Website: apple
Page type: billing-address
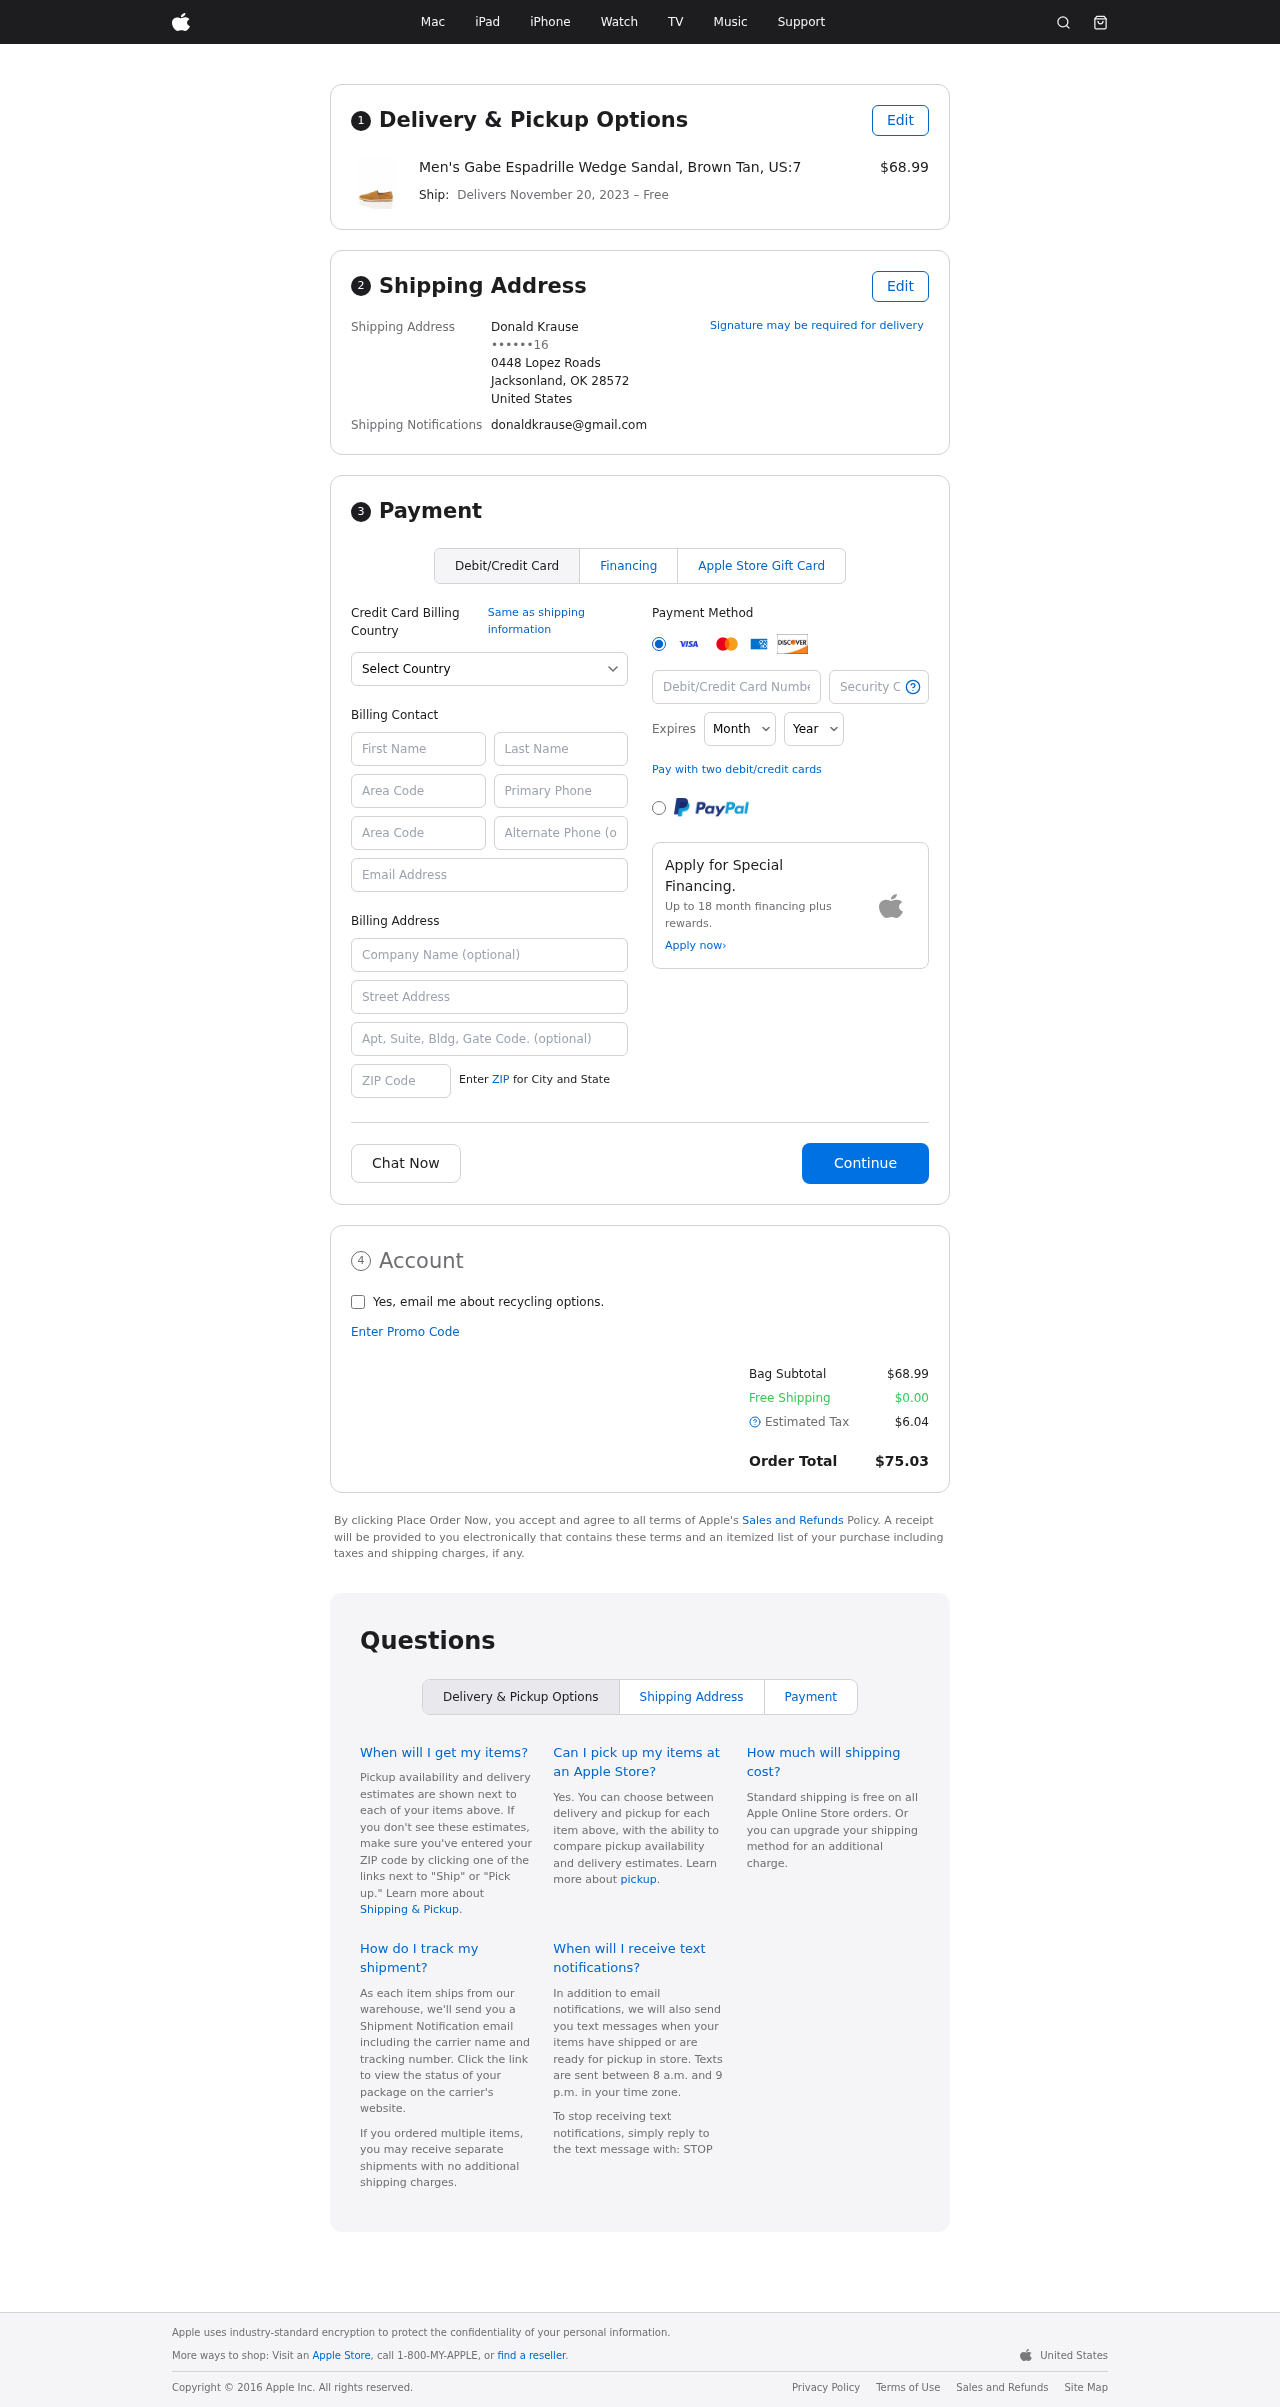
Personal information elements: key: PII_CARD_CVV
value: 576
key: PII_CARD_EXPIRY_MONTH
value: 09
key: PII_CARD_EXPIRY_YEAR
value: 27
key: PII_CARD_NUMBER
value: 6590 3476 9612 3106
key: PII_CITY_STATE_ZIP
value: Jacksonland, OK 28572
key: PII_COUNTRY
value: United States
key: PII_EMAIL
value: donaldkrause@gmail.com
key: PII_FULLNAME
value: Donald Krause
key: PII_STREET
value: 0448 Lopez Roads
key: PII_PHONE_MASKED
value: ••••••16
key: PII_BILLING_FIRSTNAME
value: Donald
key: PII_BILLING_LASTNAME
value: Krause
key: PII_BILLING_PHONE_AREA
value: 786
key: PII_BILLING_PHONE
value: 7869180416
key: PII_BILLING_EMAIL
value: donaldkrause@gmail.com
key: PII_BILLING_STREET
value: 0448 Lopez Roads
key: PII_BILLING_POSTCODE
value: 28572
Product elements: key: PRODUCT1_NAME
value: Men's Gabe Espadrille Wedge Sandal, Brown Tan, US:7
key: PRODUCT1_PRICE
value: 68.99
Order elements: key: ORDER_DELIVERY_DATE
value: November 20, 2023
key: ORDER_SUBTOTAL
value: $68.99
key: ORDER_SHIPPING_COST
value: $0.00
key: ORDER_TAX
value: $6.04
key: ORDER_TOTAL
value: $75.03